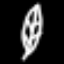
Label: leaf